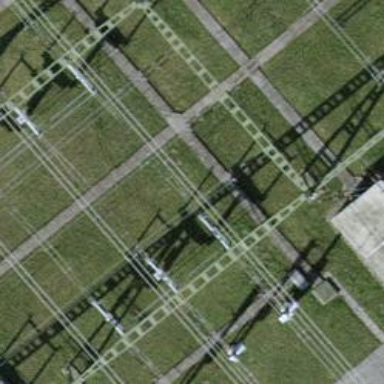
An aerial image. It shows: Power line is depicted.